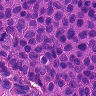
Metastatic tissue present: yes